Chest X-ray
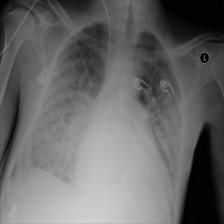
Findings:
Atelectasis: negative
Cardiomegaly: positive
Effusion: negative
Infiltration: negative
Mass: negative
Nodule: negative
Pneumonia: negative
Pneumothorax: negative
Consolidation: positive
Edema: negative
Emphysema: negative
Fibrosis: negative
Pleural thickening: negative
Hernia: negative